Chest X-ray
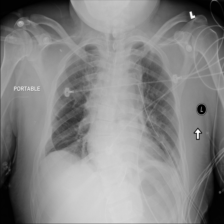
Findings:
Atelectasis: negative
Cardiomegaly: negative
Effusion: negative
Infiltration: negative
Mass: negative
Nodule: negative
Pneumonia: negative
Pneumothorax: negative
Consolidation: negative
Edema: negative
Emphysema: negative
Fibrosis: negative
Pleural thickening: negative
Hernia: negative